Question: This <URL> and its answers explain what a Facebook share links should look like:
'''
http://www.facebook.com/sharer/sharer.php?u=#url
'''
But when the user is not currently logged in to Facebook when he clicks this link, the 'url' to share has been replaced by the URL of the FB login page:

Sorry, I don't know how to make FB show this in English, but you can see in the naviagtion bar that the value for 'u' has been lost after login and now reads '...?u&ret=login' instead of '...?u#url&ret=login'.
You can try this yourself by logging out of Facebook and following this link: <URL>
### How can I force Facebook to "remember" which URL to share?
I would prefer to avoid using JavaScript (but will do, if necessary), and I don't want to register a Facebook app to use the <URL>.
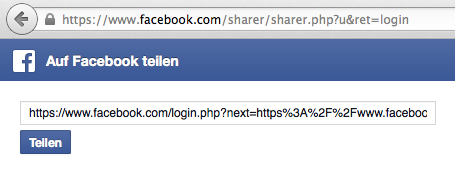
Answer: > But when the user is not currently logged in to Facebook [...]
It doesn't work when they logged in to Facebook either (then it just shows a field to input a URL to share first) - and that's because you did not pass any value for the 'u' parameter, but the query string after '?u=' by using the '#' sign, which of course starts the part of a URL, and that does not even get send to the server ...
Remove the '#' - the link is <URL>